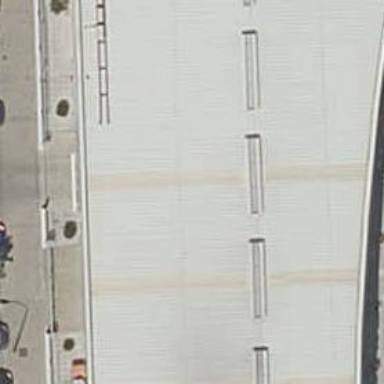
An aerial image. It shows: Car repair shop.